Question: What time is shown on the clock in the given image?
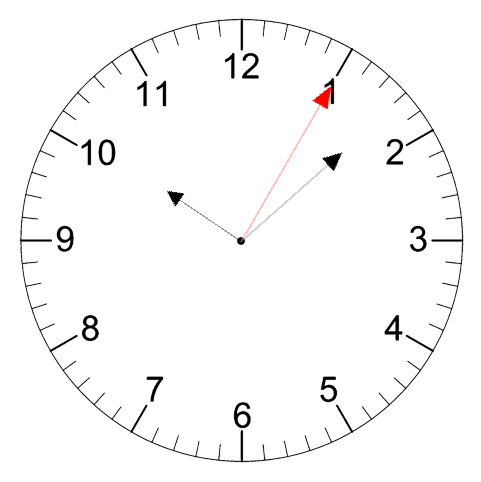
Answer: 10:08:05